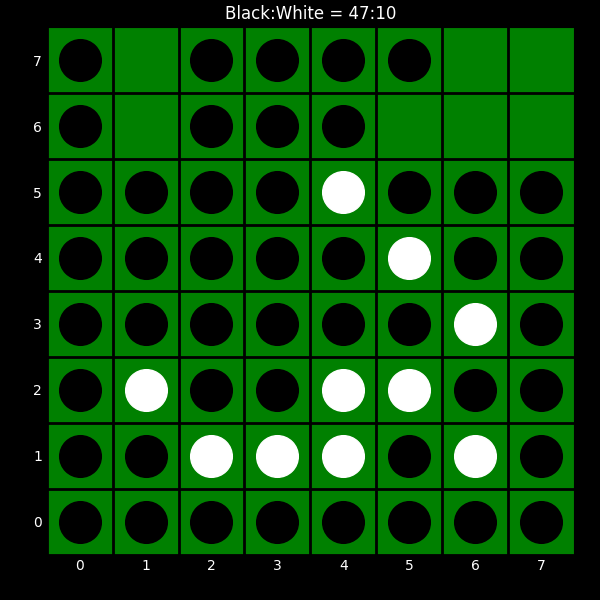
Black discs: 47
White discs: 10